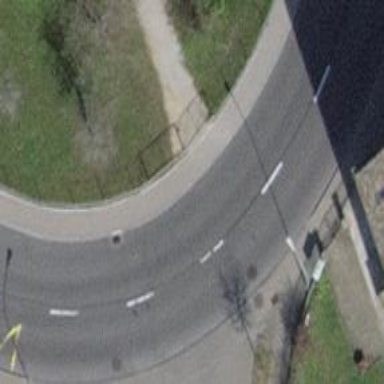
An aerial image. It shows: Asphalt road classified as tertiary.